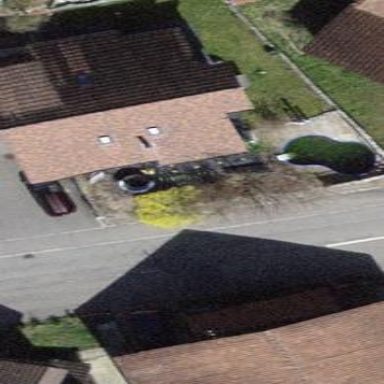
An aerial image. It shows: Building with tile roof.